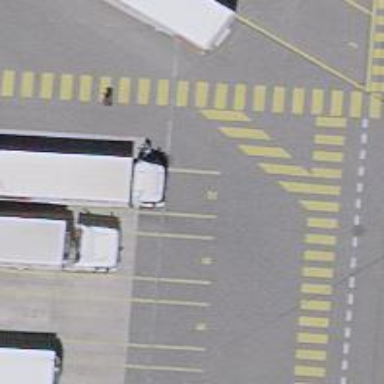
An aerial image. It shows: Footway with zebra crossing.